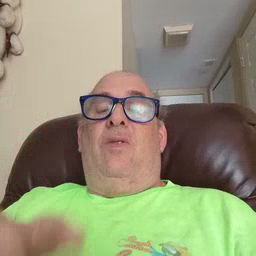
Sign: touch